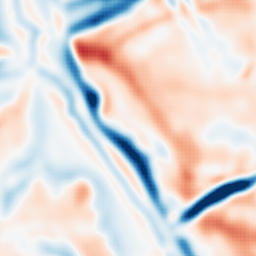
Category: multiscale
Decomposition family: dog
Decomposition parameters: sigma_low: 5
sigma_high: 10
Upsampling method: sinc_blackman
Upsampling parameters: scale: 4
kernel_size: 8
Upsampling scale: 4